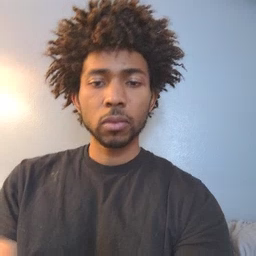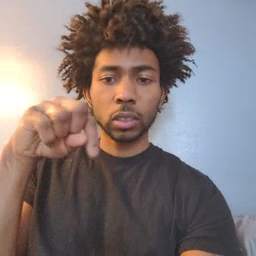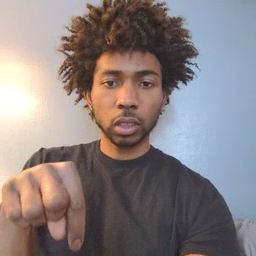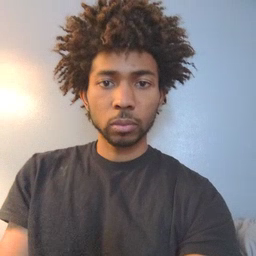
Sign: down